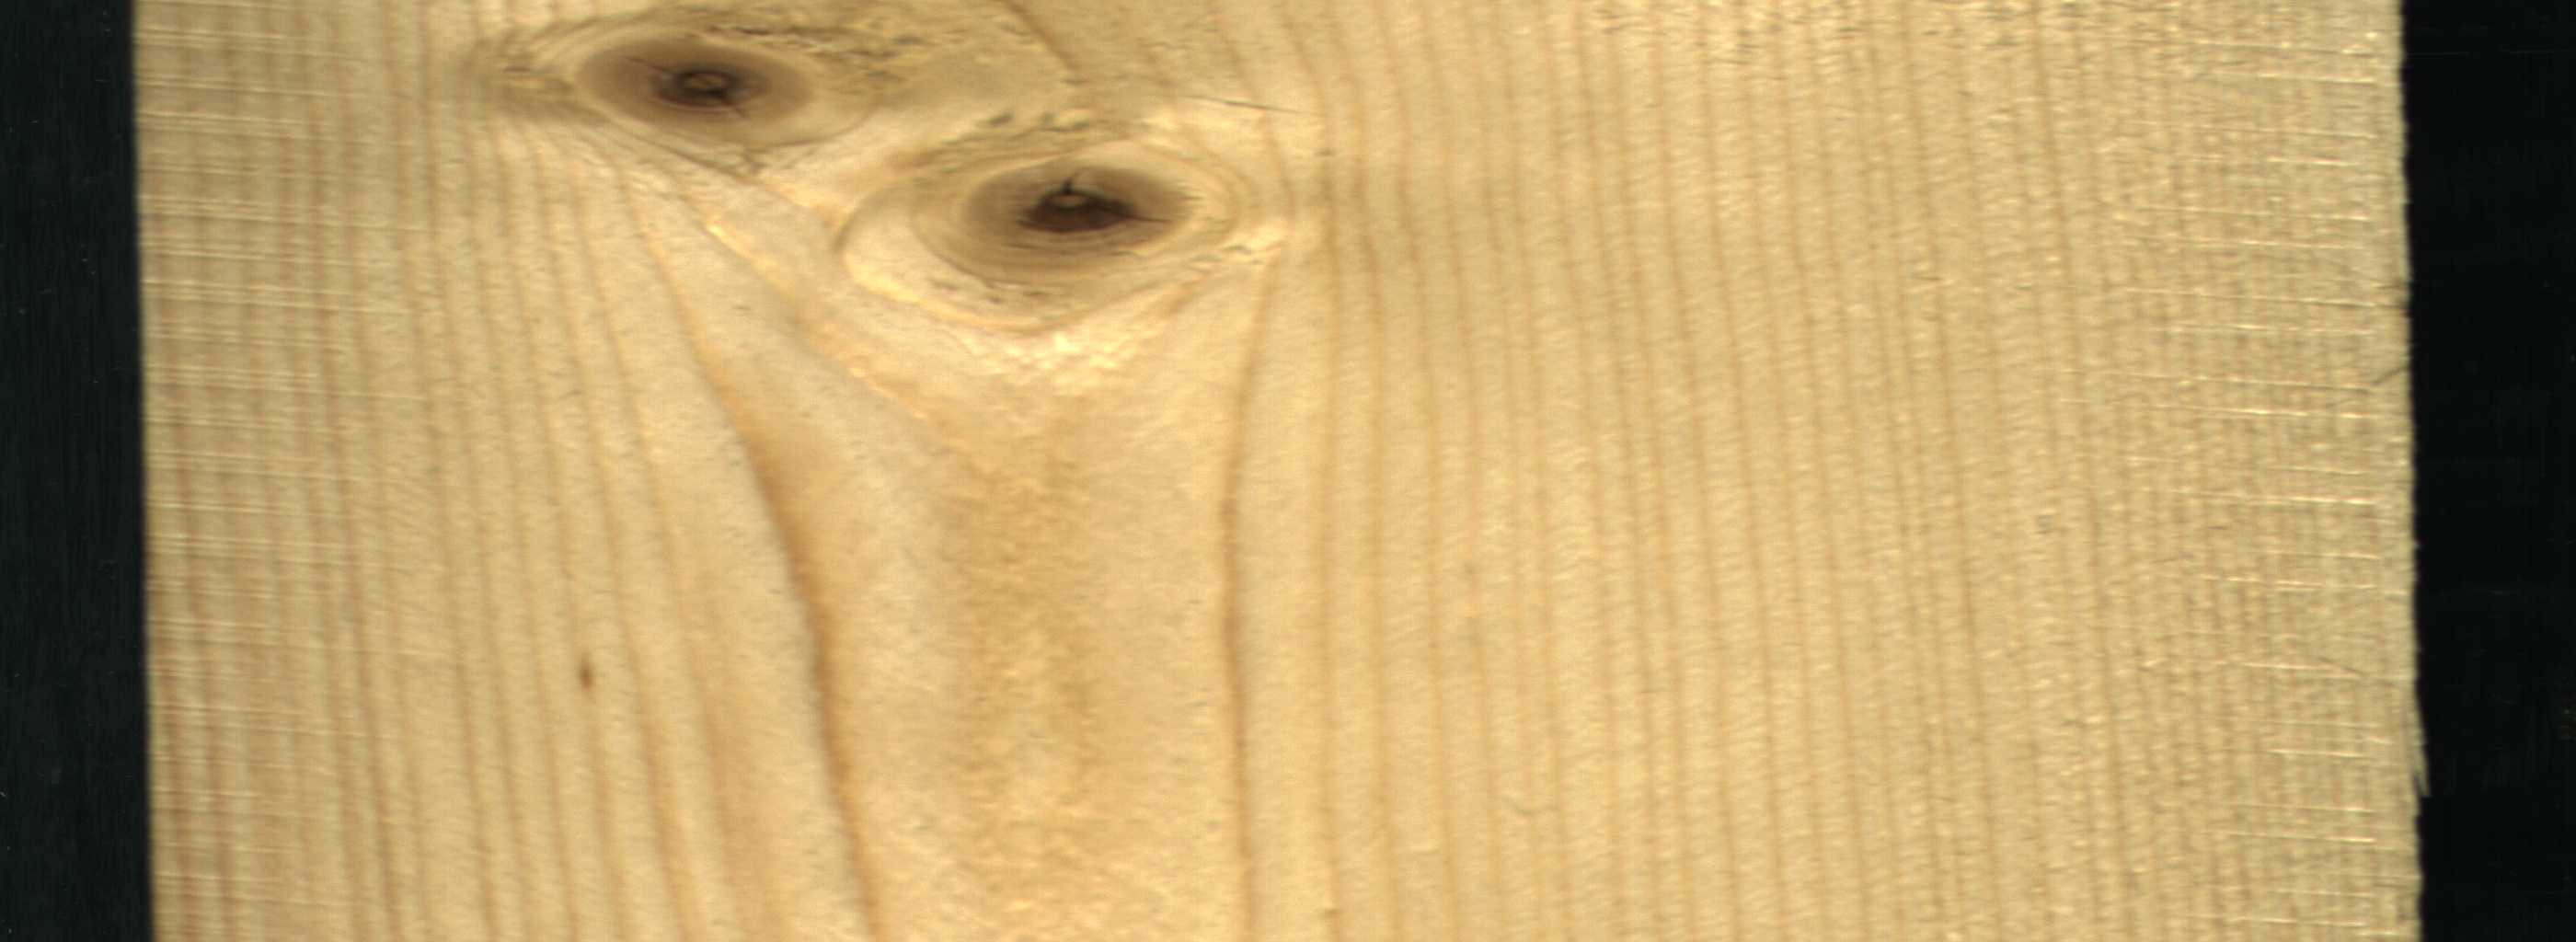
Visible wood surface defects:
knot_with_crack
Live_Knot